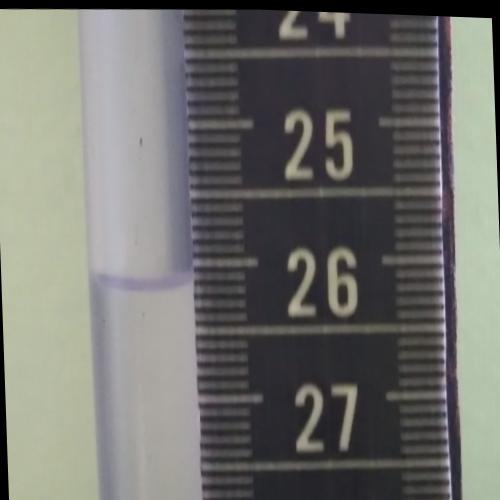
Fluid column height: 26.2 cm